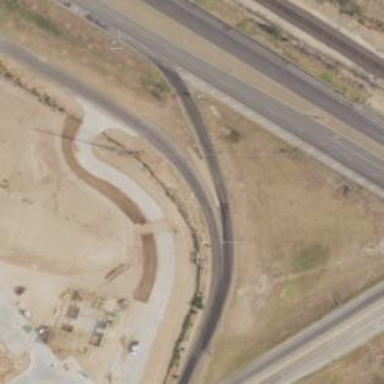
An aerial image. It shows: Tertiary link road.